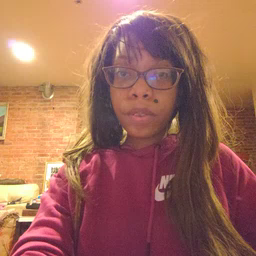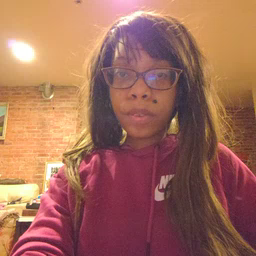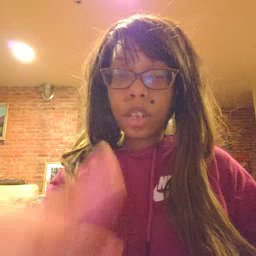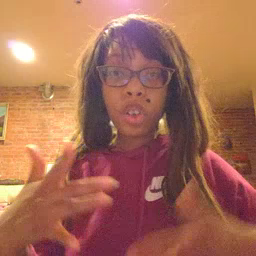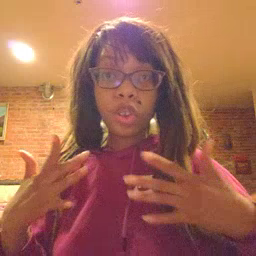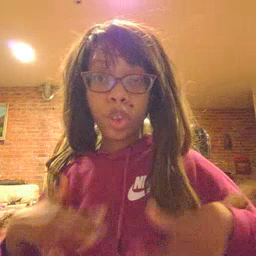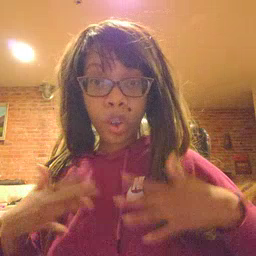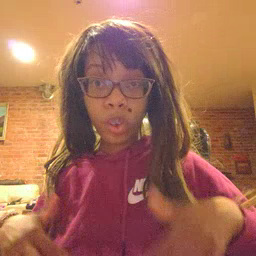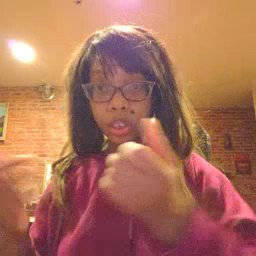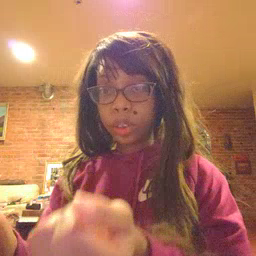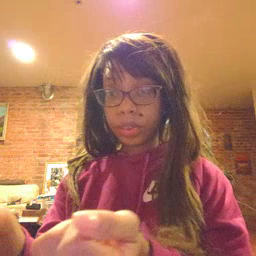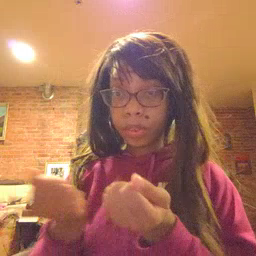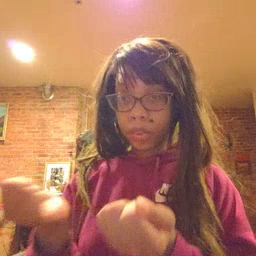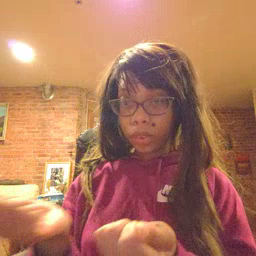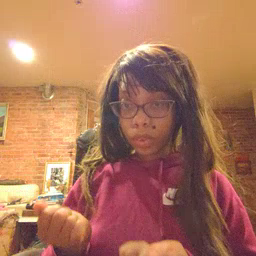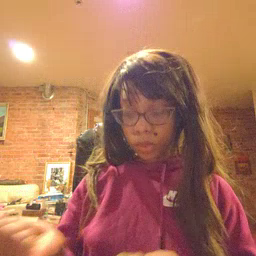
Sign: drawer